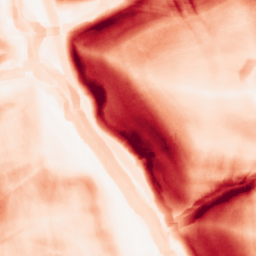
Category: morphological
Decomposition family: morphological_gradient
Decomposition parameters: size: 10
shape: square
Upsampling method: cubic_catmull_rom
Upsampling parameters: scale: 2
Upsampling scale: 2